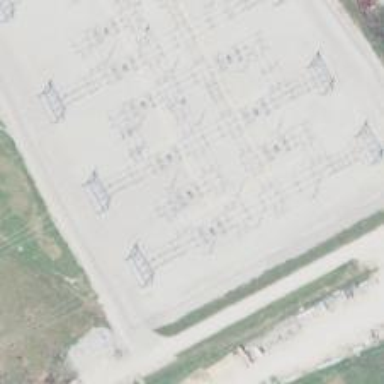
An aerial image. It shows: Switch used for power control.